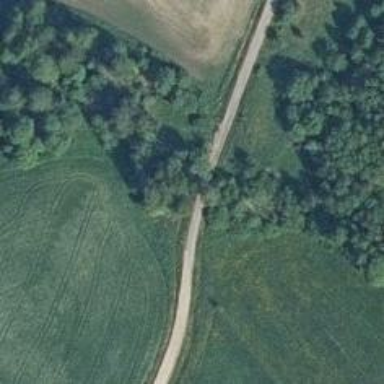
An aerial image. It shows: Culvert tunnel.